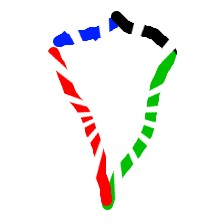
Shape: kite